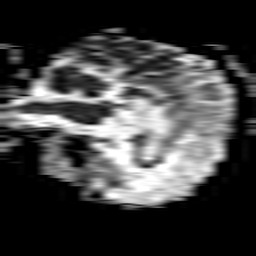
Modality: ADC
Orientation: sagittal
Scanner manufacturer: philips
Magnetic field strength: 1.5 T
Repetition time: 4.6 s
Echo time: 0.07455 s